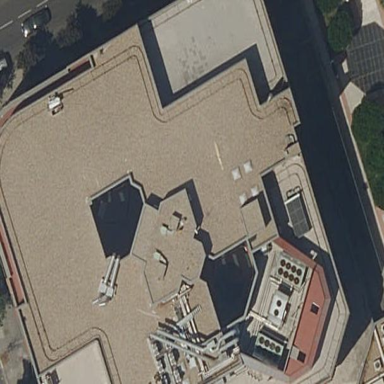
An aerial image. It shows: Public building.